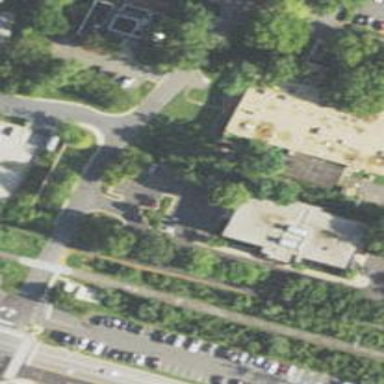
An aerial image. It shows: Public building.